Question: hi guys to all who can help me figure my code,
'''
import 'package:flutter/material.dart';
import 'package:survey/widgets/widgetlist.dart';
import 'dart:ui' as ui;
class Item {
Item(this.name);
String name;
}
class createnewsurv extends StatefulWidget {
@override
_createnewsurvState createState() => _createnewsurvState();
}
class _createnewsurvState extends State<createnewsurv> {
TextEditingController _textcontroller = new TextEditingController();
int surveyquestionnum = 1;
Item selectedUser;
List<Item> users = <Item>[
Item('Sample 1'),
Item('Sample 2'),
Item('Sample 3'),
Item('Sample 4'),
];
List<Item> users2 = <Item>[
Item('Sample EMOJI 1'),
Item('Sample EMOJI 2'),
Item('Sample EMOJI 3'),
Item('Sample EMOJI 4'),
];
@override
Widget _dropdownbutton (List<Item> userlist){
return Container(
padding: EdgeInsets.all(1),
width: MediaQuery.of(context).size.width,
decoration: BoxDecoration(
border: Border.all(),
borderRadius: BorderRadius.all(
Radius.circular(15.0)
),
),
child: DropdownButton<Item>(
underline: SizedBox(),
isExpanded: true,
icon: Icon(Icons.arrow_drop_down),
hint: Text(" SELECT FROM DROPDOWN"),
value: selectedUser,
onChanged: (Item Value) {
setState(() {
selectedUser = Value;
});
},
items: userlist.map((Item user) {
return DropdownMenuItem<Item>(
value: user,
child: Row(
children: <Widget>[
SizedBox(width: 10,),
Text(
user.name,
style: TextStyle(color: Colors.black),
),
],
),
);
}).toList(),
),
);
}
Widget build(BuildContext context) {
final ui.Size logicalSize = MediaQuery.of(context).size;
final double _height = logicalSize.height;
return SafeArea(
child: Scaffold(
resizeToAvoidBottomInset: false,
backgroundColor: Colors.white,
body: SingleChildScrollView(
child: Padding(
padding: const EdgeInsets.all(8.0),
child: Column(
crossAxisAlignment: CrossAxisAlignment.start,
children: <Widget>[
Text("CREATE A NEW SURVEY ",style: txtttitsize),
SizedBox(height: 10),
Padding(
padding: const EdgeInsets.all(8.0),
child: Text(" SURVEY TITLE",style: txtttitsize),
),
_dropdownbutton(users),
Padding(
padding: const EdgeInsets.all(8.0),
child: Text(" SELECT EMOJI SET",style: txtttitsize),
),
_dropdownbutton(users2),
Padding(
padding: const EdgeInsets.all(8.0),
child: Text(" SURVEY QUESTION #$surveyquestionnum",style: txtttitsize),
),
TextFormField(
autocorrect: true,
controller: _textcontroller,
maxLines: 10,
onSaved: (value){
},
validator: (val){
if(val.isEmpty){
return "This page Cannot be Blank!";
}else{
return null;
}
},
decoration: InputDecoration(
labelText: "QUESTION",
fillColor: Colors.white,
border: OutlineInputBorder(
borderRadius: BorderRadius.circular(25)
)
),
)
]
),
),
)),
);
}
}
'''
this is an incomplete code, but if you noticed and tried running this, it will show
2 dropdown widget which for some reason when i select it crash showing ''there should be exactly one item with [DropDownButton]'s Value: error,
and the next one is the textform field, which i am hoping when i wrapped it on singlescrollview when somebody type it should or let the viewport focus its screen to the textbox while typing,
but its already on the third line and its already blocked by the keyboard,
i may be wrong but how can i use singlescrollview properly on this? or if there is an alternative widget to give this textbox a chance to be viewed properly by the user while they type?
Update

This error appears after clicking any drop down button.
I updated the code with the suggested answer and its still the same for me .
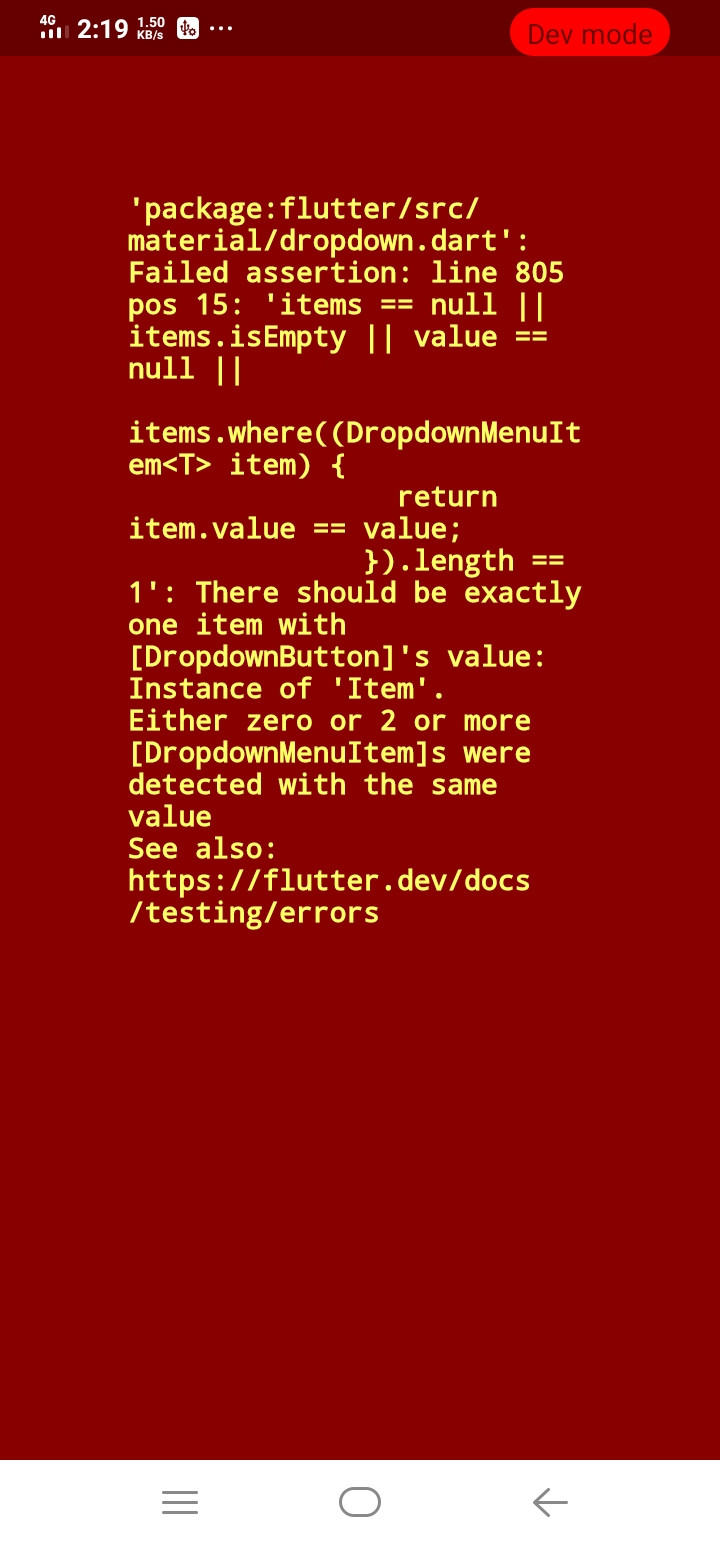
Answer: You can copy paste run full code below
Two '_dropdownbutton' use the same 'selectedUser' cause this error
You can use 'List<Item> selectedUser = [null, null];' to keep result
and pass 'index' to function like this '_dropdownbutton(users, 0)'
code snippet
'''
Widget _dropdownbutton(List<Item> userlist, int index) {
...
child: DropdownButton<Item>(
underline: SizedBox(),
isExpanded: true,
icon: Icon(Icons.arrow_drop_down),
hint: Text(" SELECT FROM DROPDOWN"),
value: selectedUser[index],
onChanged: (Item Value) {
setState(() {
selectedUser[index] = Value;
});
},
...
_dropdownbutton(users, 0),
_dropdownbutton(users2, 1),
'''
working demo
<URL>
full code
'''
import 'package:flutter/material.dart';
import 'package:flutter/material.dart';
//import 'package:survey/widgets/widgetlist.dart';
import 'dart:ui' as ui;
import 'package:flutter/services.dart';
class Item {
Item(this.name);
String name;
}
class createnewsurv extends StatefulWidget {
@override
_createnewsurvState createState() => _createnewsurvState();
}
class _createnewsurvState extends State<createnewsurv> {
TextEditingController _textcontroller = new TextEditingController();
int surveyquestionnum = 1;
List<Item> selectedUser = [null, null];
List<Item> users;
List<Item> users2;
@override
void initState() {
users = <Item>[
Item('Sample 1'),
Item('Sample 2'),
Item('Sample 3'),
Item('Sample 4'),
];
users2 = <Item>[
Item('Sample EMOJI 1'),
Item('Sample EMOJI 2'),
Item('Sample EMOJI 3'),
Item('Sample EMOJI 4'),
];
super.initState();
}
@override
Widget _dropdownbutton(List<Item> userlist, int index) {
return Container(
padding: EdgeInsets.all(1),
width: MediaQuery.of(context).size.width,
decoration: BoxDecoration(
border: Border.all(),
borderRadius: BorderRadius.all(Radius.circular(15.0)),
),
child: DropdownButton<Item>(
underline: SizedBox(),
isExpanded: true,
icon: Icon(Icons.arrow_drop_down),
hint: Text(" SELECT FROM DROPDOWN"),
value: selectedUser[index],
onChanged: (Item Value) {
setState(() {
selectedUser[index] = Value;
});
},
items: userlist.map((Item user) {
return DropdownMenuItem<Item>(
value: user,
child: Row(
children: <Widget>[
SizedBox(
width: 10,
),
Text(
user.name,
style: TextStyle(color: Colors.black),
),
],
),
);
}).toList(),
),
);
}
Widget build(BuildContext context) {
final ui.Size logicalSize = MediaQuery.of(context).size;
final double _height = logicalSize.height;
return SafeArea(
child: Scaffold(
resizeToAvoidBottomInset: false,
backgroundColor: Colors.white,
body: SingleChildScrollView(
child: Padding(
padding: const EdgeInsets.all(8.0),
child: Column(
crossAxisAlignment: CrossAxisAlignment.start,
children: <Widget>[
Text(
"CREATE A NEW SURVEY ",
),
SizedBox(height: 10),
Padding(
padding: const EdgeInsets.all(8.0),
child: Text(
" SURVEY TITLE",
),
),
_dropdownbutton(users, 0),
Padding(
padding: const EdgeInsets.all(8.0),
child: Text(
" SELECT EMOJI SET",
),
),
_dropdownbutton(users2, 1),
Padding(
padding: const EdgeInsets.all(8.0),
child: Text(
" SURVEY QUESTION #$surveyquestionnum",
),
),
TextFormField(
autocorrect: true,
controller: _textcontroller,
maxLines: 10,
onSaved: (value) {},
validator: (val) {
if (val.isEmpty) {
return "This page Cannot be Blank!";
} else {
return null;
}
},
decoration: InputDecoration(
labelText: "QUESTION",
fillColor: Colors.white,
border: OutlineInputBorder(
borderRadius: BorderRadius.circular(25))),
)
]),
),
)),
);
}
}
void main() => runApp(MyApp());
class MyApp extends StatelessWidget {
@override
Widget build(BuildContext context) {
return MaterialApp(
title: 'Flutter Demo',
theme: ThemeData(
primarySwatch: Colors.blue,
),
home: MyHomePage(title: 'Flutter Demo Home Page'),
);
}
}
class MyHomePage extends StatefulWidget {
MyHomePage({Key key, this.title}) : super(key: key);
final String title;
@override
_MyHomePageState createState() => _MyHomePageState();
}
class _MyHomePageState extends State<MyHomePage> {
int _counter = 0;
void _incrementCounter() {
setState(() {
_counter++;
});
}
@override
Widget build(BuildContext context) {
return Scaffold(
appBar: AppBar(
title: Text(widget.title),
),
body: Center(
child: Column(
mainAxisAlignment: MainAxisAlignment.center,
children: <Widget>[
Expanded(child: createnewsurv()),
Text(
'You have pushed the button this many times:',
),
Text(
'$_counter',
style: Theme.of(context).textTheme.headline4,
),
],
),
),
floatingActionButton: FloatingActionButton(
onPressed: _incrementCounter,
tooltip: 'Increment',
child: Icon(Icons.add),
),
);
}
}
'''